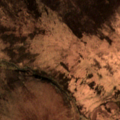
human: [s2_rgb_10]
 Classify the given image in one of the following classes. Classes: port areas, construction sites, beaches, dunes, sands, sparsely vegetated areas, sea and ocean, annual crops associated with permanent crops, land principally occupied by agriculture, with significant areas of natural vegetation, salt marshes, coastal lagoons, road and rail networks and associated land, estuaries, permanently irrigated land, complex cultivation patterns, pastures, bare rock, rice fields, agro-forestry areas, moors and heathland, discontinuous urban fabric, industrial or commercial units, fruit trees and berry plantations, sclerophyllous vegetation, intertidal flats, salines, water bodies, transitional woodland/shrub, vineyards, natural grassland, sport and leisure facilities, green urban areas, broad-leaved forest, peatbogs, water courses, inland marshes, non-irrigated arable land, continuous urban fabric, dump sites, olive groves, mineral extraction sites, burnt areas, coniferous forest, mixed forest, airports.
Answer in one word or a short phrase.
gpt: moors and heathland, peatbogs